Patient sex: M
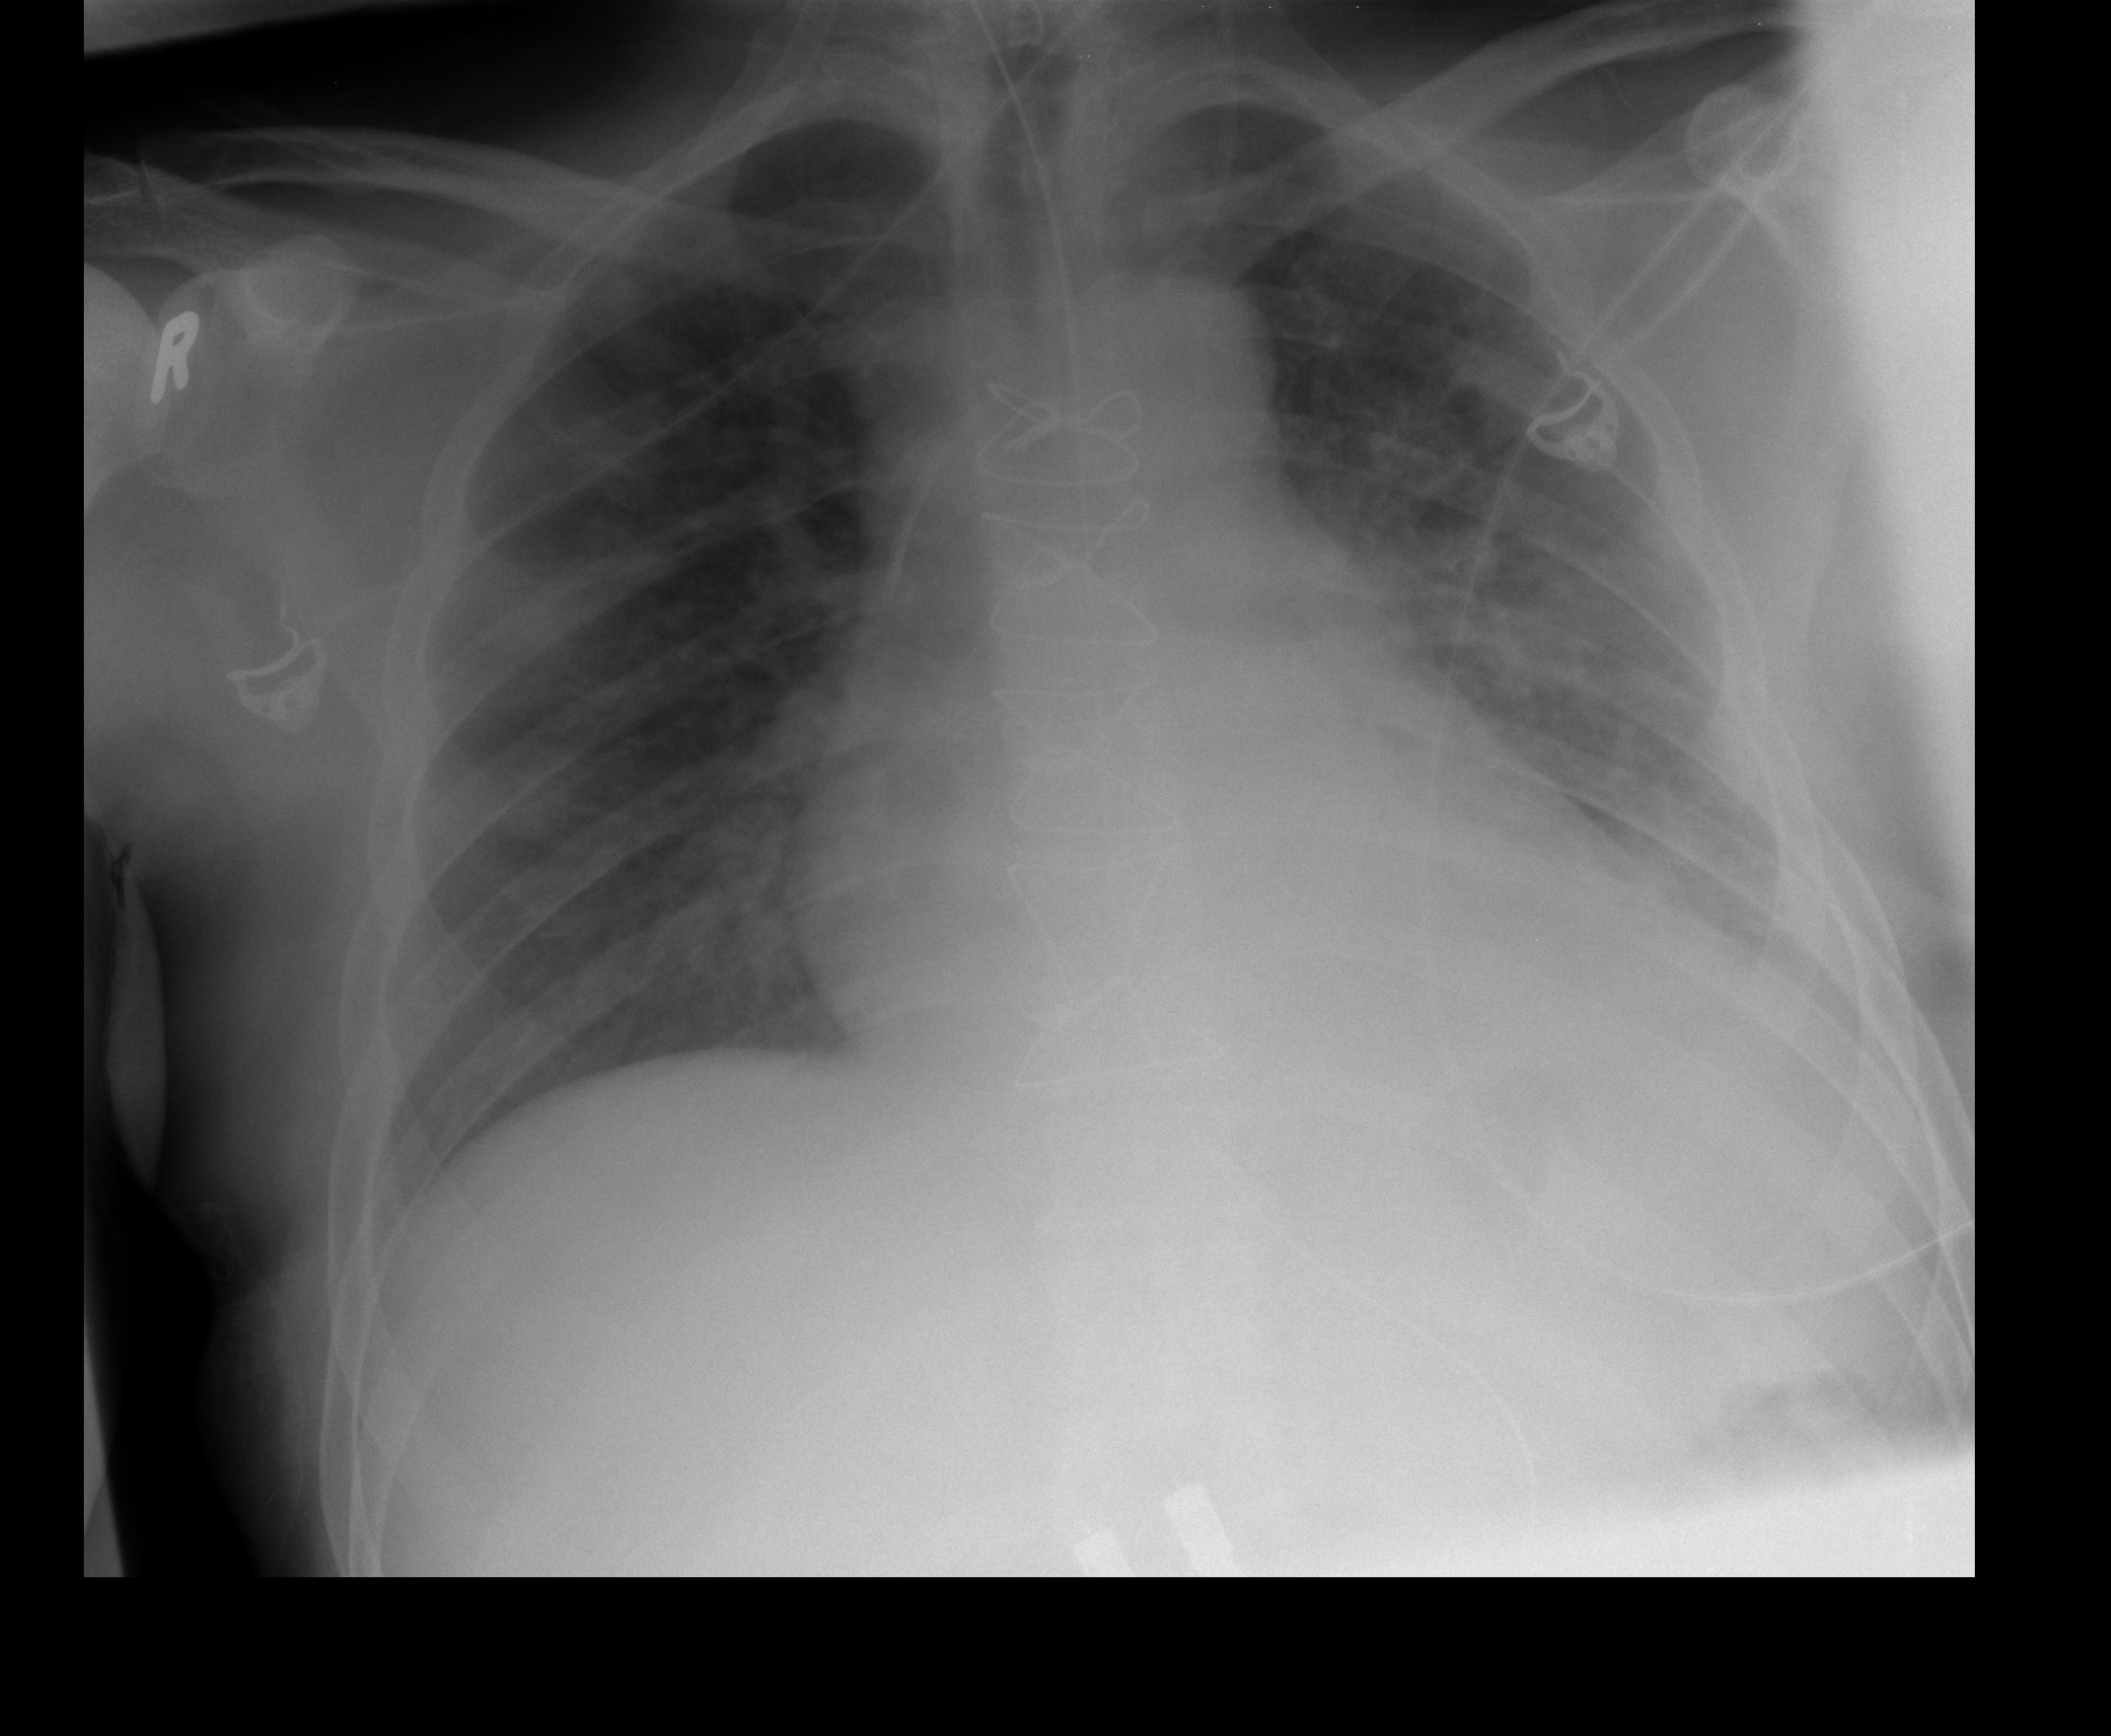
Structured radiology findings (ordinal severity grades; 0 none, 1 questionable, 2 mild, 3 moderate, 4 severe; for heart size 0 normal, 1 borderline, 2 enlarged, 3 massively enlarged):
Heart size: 2
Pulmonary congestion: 1
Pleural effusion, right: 0
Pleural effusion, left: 2
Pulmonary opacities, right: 0
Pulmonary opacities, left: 3
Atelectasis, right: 1
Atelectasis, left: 2